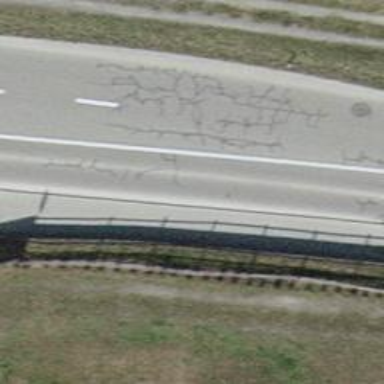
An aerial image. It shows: Concrete retaining wall.